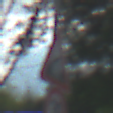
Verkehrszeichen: BeweglicheBruecke
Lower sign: Geschwindigkeit30
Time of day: MorningAfternoon
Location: Outdoor (Urban)
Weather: PartlyCloudy
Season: NotSpecified
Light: Natural